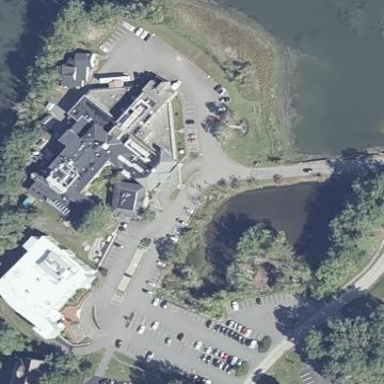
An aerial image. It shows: Hospital providing healthcare services.